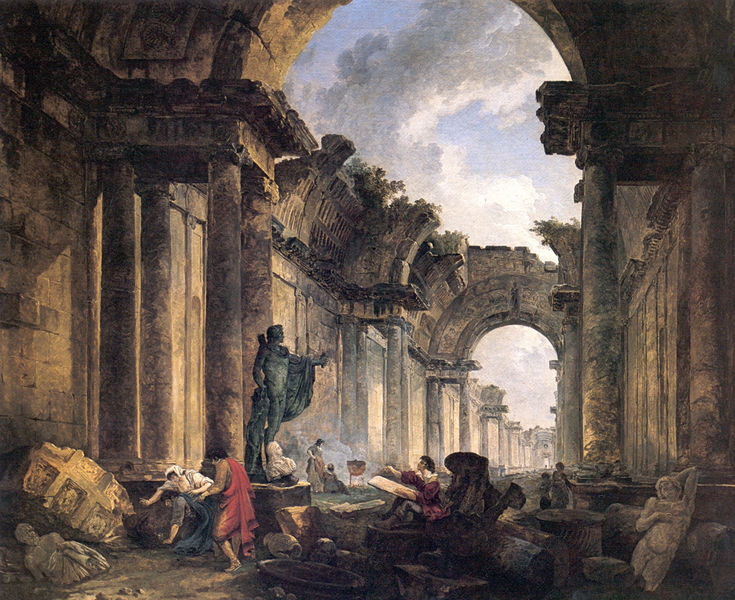
Titel: Vue imaginaire de la Grande Galerie du Louvre en ruine, Imaginäre Ansicht der Grande Galerie als Ruine
Künstler: Hubert Robert
Standort: Paris
Institution: Musée du Louvre
Schlagwörter: blau, dunkel, felsen, feuer, gemälde, hand, himmel, mann, schatten, umhang, weiß, wolken, frauen, grün, menschen, ocker, stadt, abend, braun, bunt, frau, grau, hell, licht, männer, pfeiler, szene, säule, säulen, zeichnung, dach, gebäude, gras, rot, wolke, beige, leute, malerei, alt, architektur, mensch, sockel, stein, steine, öl, gräser, strauch, büsche, kirche, rauch, sonne, sträucher, figur, gewand, decke, gewänder, pflanzen, renaissance, genre, ofen, ranken, skulptur, statue, topf, farbig, sommer, papier, ansicht, bogen, italien, passage, mauer, farbe, geröll, besucher, pilaster, rundbogen, schutt, kuppel, trümmer, untergang, zerstörung, historienbild, dichter, büste, maler, vasen, plastik, tor, bögen, wände, fugen, gang, ruine, umgang, vergänglichkeit, gewölbe, antike, buch, torbogen, moos, torso, ruinen, kunst, architrav, arkaden, kapitelle, rom, kapitell, studien, fries, portal, sims, kaputt, gesims, skulpturen, bewachsen, statuen, zeichnen, mauern, ionisch, mittelalter, historienmalerei, zerstört, poussin, venus, tempel, kochen, öfen, apoll, hermes, büsten, block, zeichenblock, götterbote, louvre, zeichner, gewölk, schatz, ruinös, römisch, kessel, staue, feuerstelle, herd, wissenschaft, bewuchs, abakus, kriche, tonnengewölbe, zerfallen, fragmente, spolien, lorrain, skluptur, einsturz, roter umhang, claude lorrain, menschens, nicolas poussin, lickt, entdeckung, zeichenbrett, bruchstücke, tatue, skupturen, staur, appoll, fundus, tonnengwewölbe, frau himmel